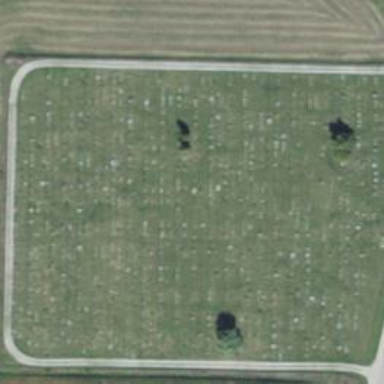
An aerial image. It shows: Cemetery.